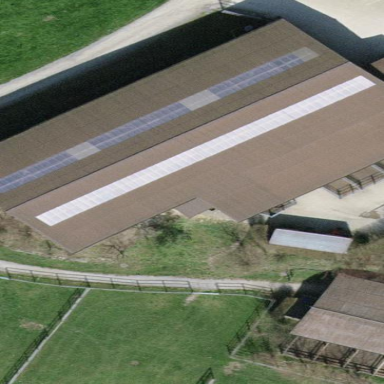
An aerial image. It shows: Stable.